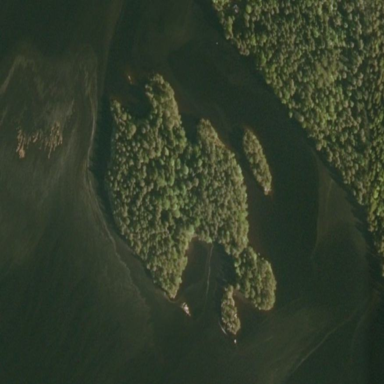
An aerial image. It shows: Islet.